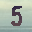
Label: 5